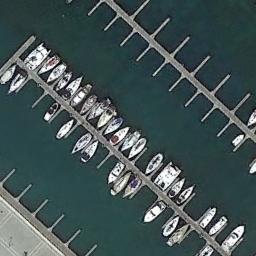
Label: harbor